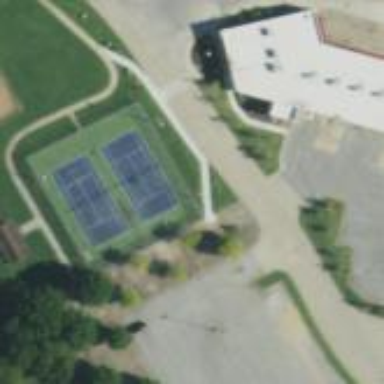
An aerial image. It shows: Tennis court on pitch.